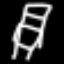
Label: chair